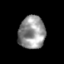
Tissue: skin
Cell type: Epithelial cells
Senescence score: 0.2822
Nuclear area (px): 854
Mean DAPI intensity: 148.733